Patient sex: M
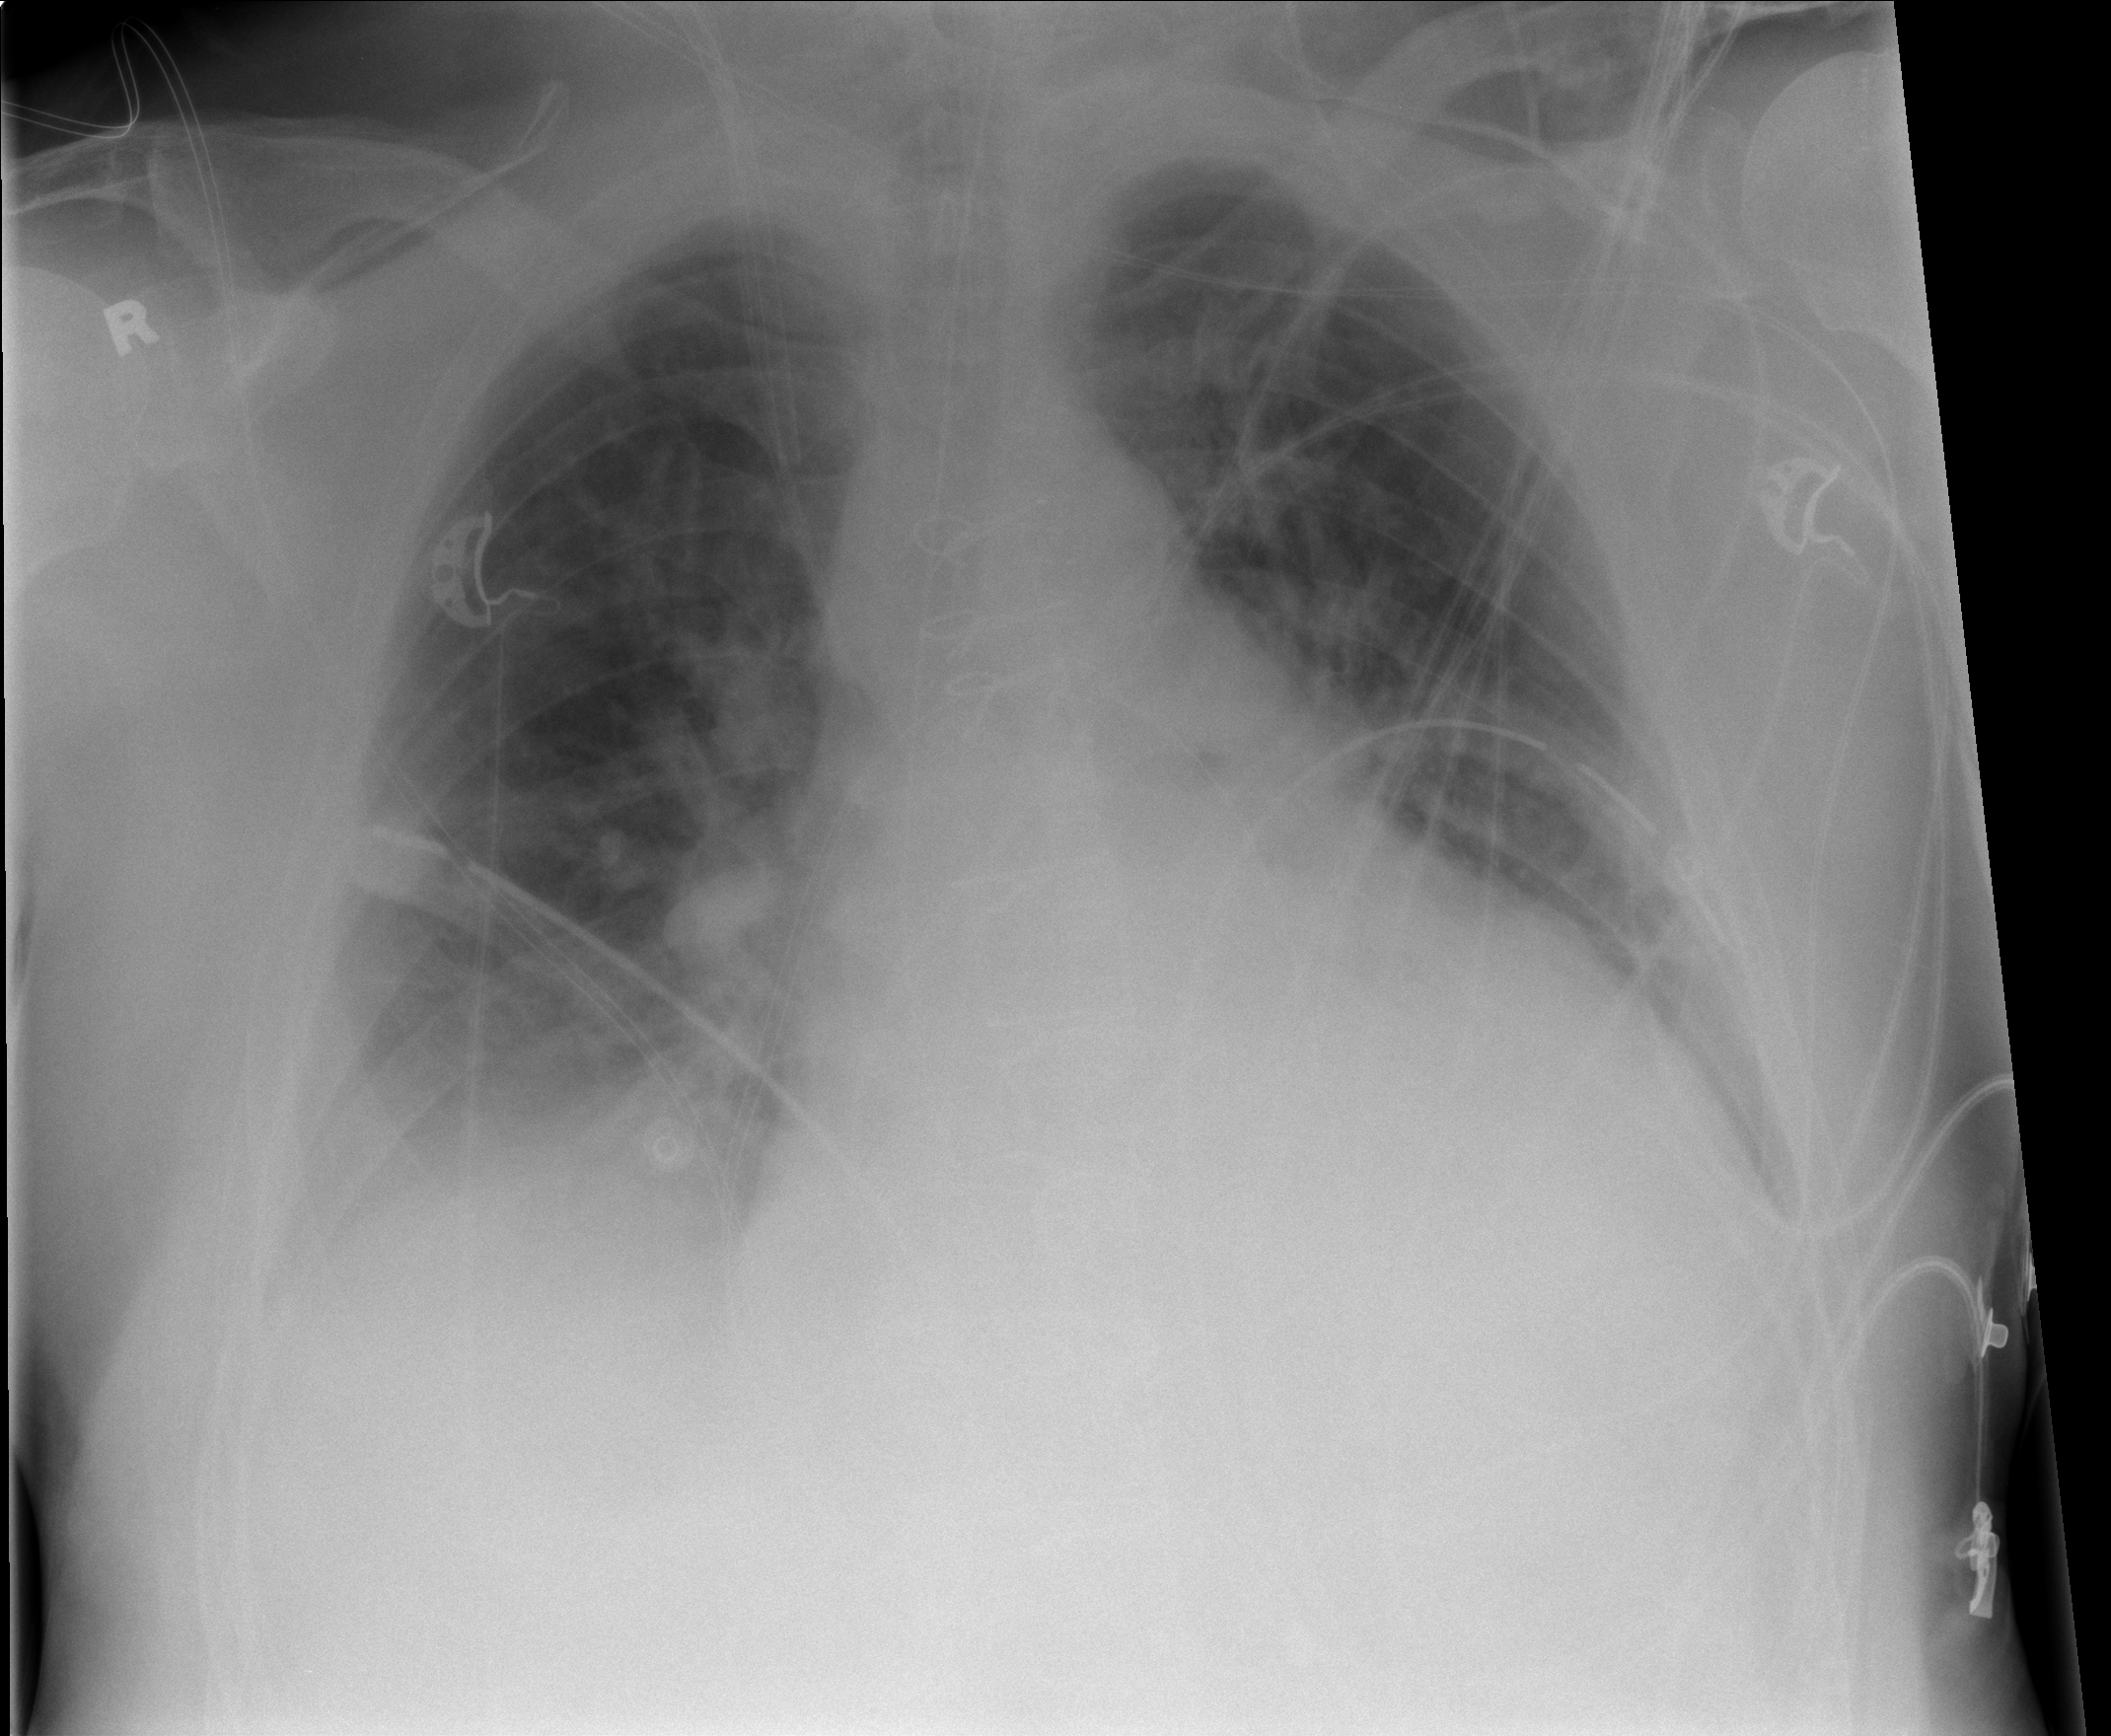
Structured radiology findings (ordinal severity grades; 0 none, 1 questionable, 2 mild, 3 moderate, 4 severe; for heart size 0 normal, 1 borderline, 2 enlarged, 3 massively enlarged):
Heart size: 2
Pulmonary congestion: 0
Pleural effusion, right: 2
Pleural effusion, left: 0
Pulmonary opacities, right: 0
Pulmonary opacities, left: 0
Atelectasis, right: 2
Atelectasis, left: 0